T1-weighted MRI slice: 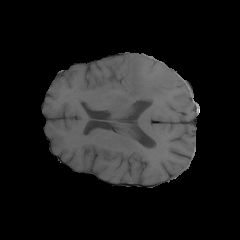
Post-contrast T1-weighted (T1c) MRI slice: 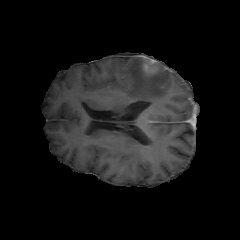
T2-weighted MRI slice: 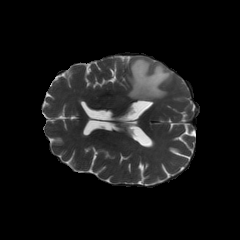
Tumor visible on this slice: yes